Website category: movie
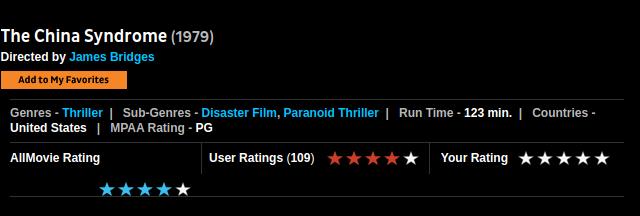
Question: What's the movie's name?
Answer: The China Syndrome

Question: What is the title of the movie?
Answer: The China Syndrome

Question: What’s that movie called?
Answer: The China Syndrome

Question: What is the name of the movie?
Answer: The China Syndrome

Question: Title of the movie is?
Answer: The China Syndrome

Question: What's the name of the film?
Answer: The China Syndrome

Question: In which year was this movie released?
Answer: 1979

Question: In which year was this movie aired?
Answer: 1979

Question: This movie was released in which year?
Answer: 1979

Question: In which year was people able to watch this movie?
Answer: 1979

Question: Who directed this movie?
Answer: James Bridges

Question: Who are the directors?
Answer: James Bridges

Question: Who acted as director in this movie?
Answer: James Bridges

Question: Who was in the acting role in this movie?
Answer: James Bridges

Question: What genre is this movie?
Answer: Thriller

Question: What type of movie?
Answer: Thriller

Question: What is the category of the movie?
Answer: Thriller

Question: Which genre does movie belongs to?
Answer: Thriller

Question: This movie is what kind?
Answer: Thriller

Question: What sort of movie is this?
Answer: Thriller

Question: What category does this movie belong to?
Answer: Thriller

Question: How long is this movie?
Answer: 123 min.

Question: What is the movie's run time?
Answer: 123 min.

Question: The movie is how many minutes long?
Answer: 123 min.

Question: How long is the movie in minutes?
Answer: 123 min.

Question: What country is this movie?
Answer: United States

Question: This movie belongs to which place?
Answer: United States

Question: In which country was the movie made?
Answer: United States

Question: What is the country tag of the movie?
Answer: United States

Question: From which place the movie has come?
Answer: United States